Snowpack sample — Snodgrass Mountain, Crested Butte, Colorado (2/4/25, 12:06 PM MST)
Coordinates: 38.923, -106.968
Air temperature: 35 °F
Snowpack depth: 80 cm
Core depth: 10 cm
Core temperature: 32 °F
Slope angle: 14°, slope face: 78°
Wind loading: low
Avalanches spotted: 0
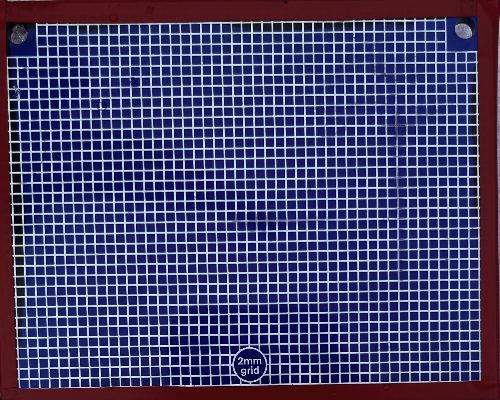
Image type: profile
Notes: No avalanches nearby, unusually warm weather for the last month reported by residents, Collected 25 yards from treeline